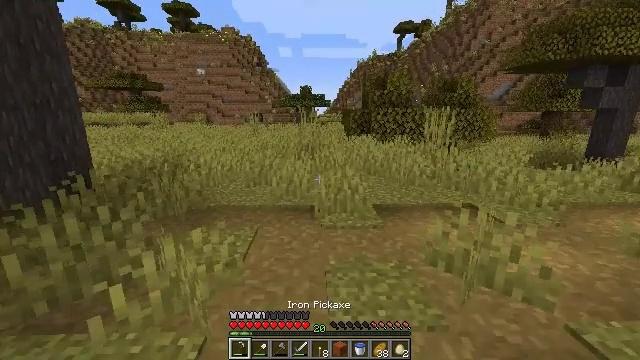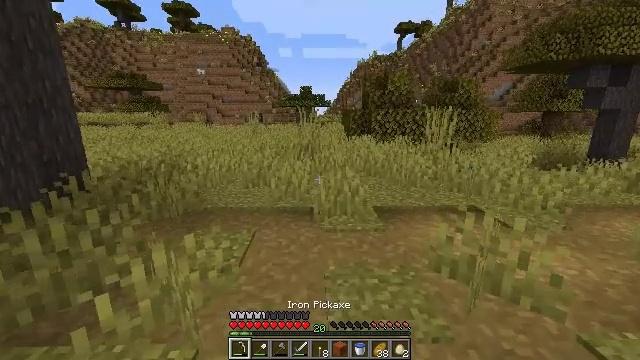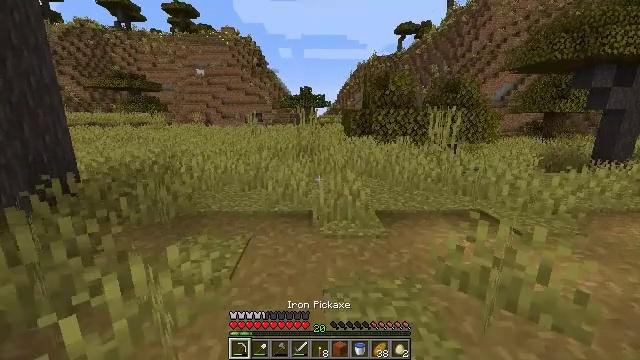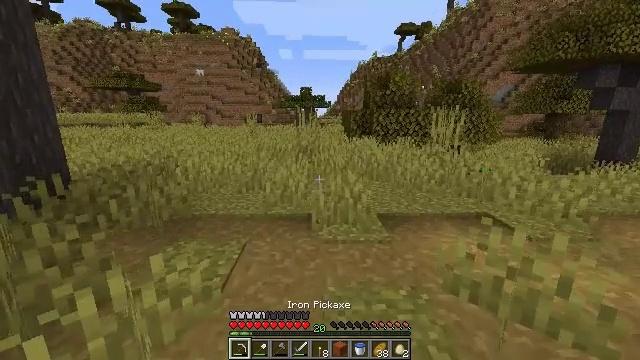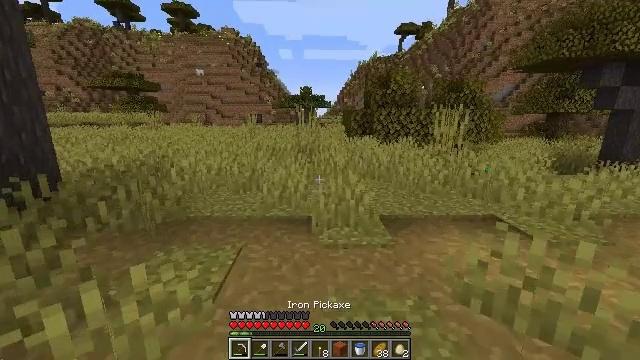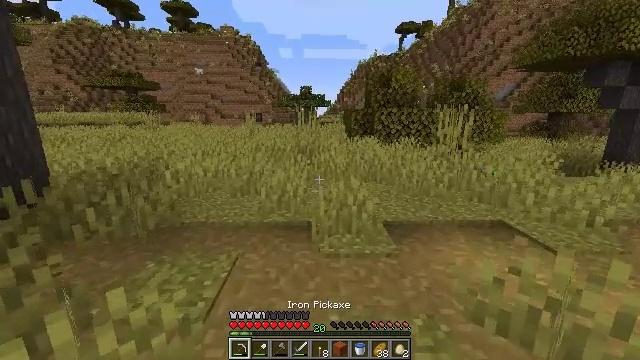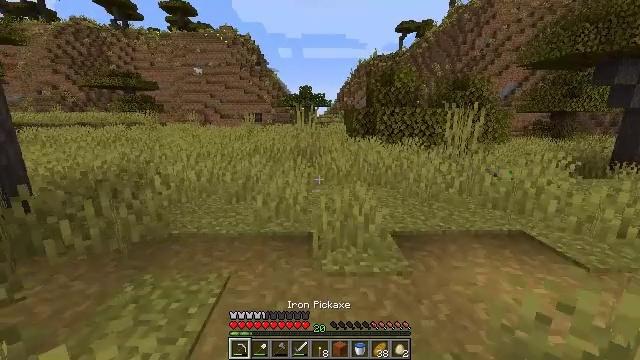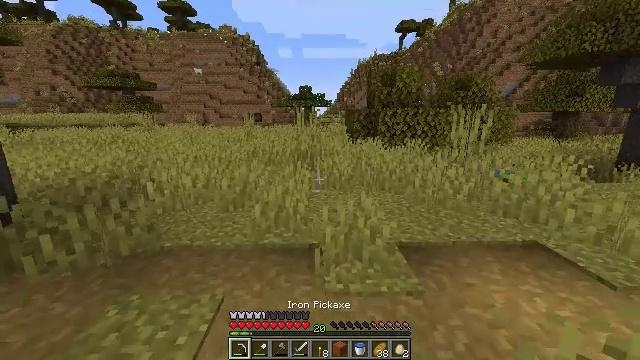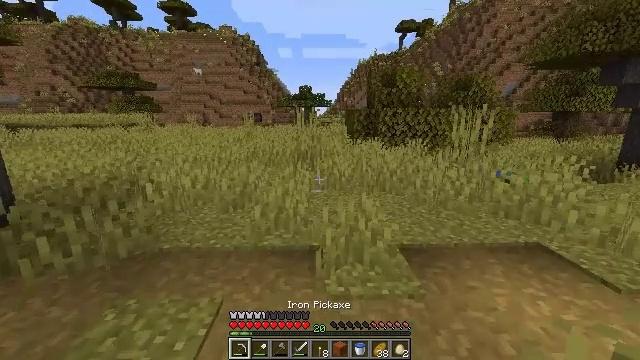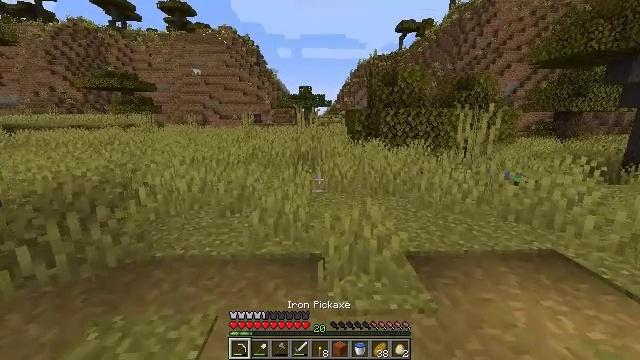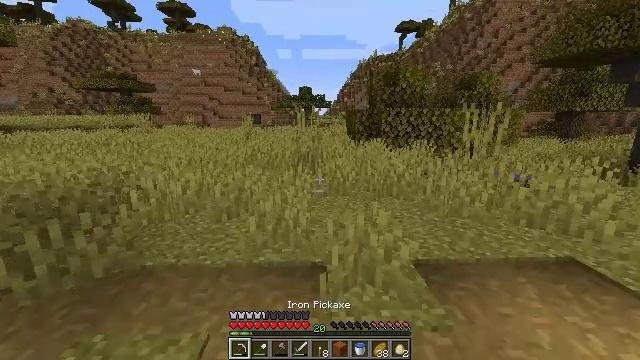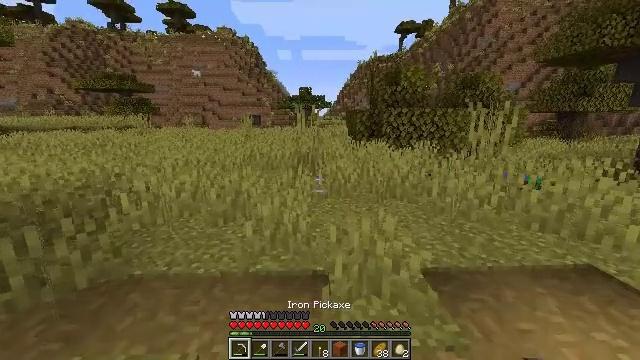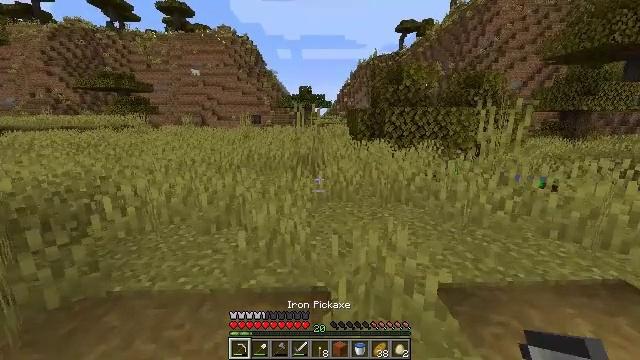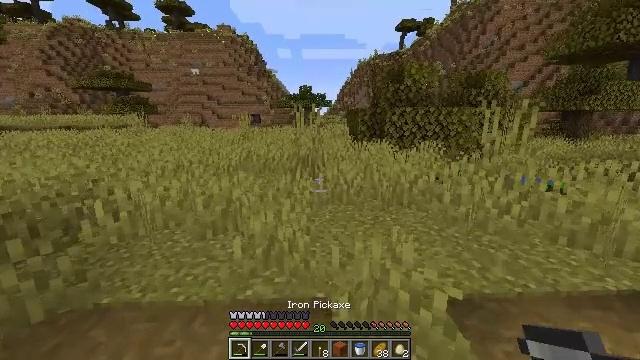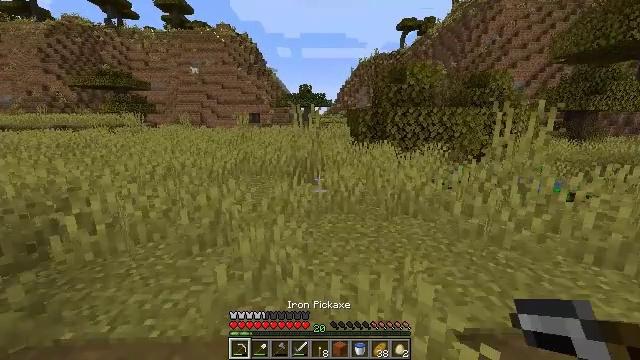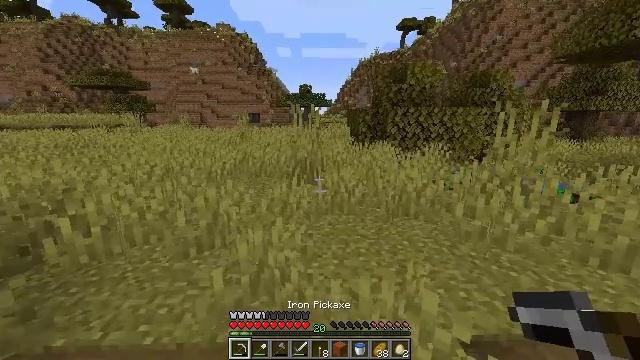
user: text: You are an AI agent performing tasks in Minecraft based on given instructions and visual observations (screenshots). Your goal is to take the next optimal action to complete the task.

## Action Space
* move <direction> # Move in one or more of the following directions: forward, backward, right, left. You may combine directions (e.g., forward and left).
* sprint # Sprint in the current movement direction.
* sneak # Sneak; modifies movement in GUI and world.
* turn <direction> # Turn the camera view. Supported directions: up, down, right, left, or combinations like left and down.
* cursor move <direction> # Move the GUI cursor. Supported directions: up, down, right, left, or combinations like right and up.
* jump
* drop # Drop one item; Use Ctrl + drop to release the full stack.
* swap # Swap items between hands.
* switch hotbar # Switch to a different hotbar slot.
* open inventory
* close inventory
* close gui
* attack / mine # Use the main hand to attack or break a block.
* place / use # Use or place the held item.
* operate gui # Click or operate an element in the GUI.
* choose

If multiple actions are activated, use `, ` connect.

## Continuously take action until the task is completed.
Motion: motion action
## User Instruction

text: Drop an iron pickaxe.
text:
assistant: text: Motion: move forward
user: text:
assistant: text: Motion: move forward
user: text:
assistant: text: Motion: move forward
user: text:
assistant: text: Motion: move forward
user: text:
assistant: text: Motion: move forward
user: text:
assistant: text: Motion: move forward
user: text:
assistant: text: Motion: move forward
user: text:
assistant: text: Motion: move forward
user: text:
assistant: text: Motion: move forward
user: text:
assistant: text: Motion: move forward
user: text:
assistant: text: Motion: move forward
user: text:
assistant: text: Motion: move forward
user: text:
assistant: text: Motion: move forward
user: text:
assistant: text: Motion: move forward
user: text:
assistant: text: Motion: move forward
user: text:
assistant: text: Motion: move forward
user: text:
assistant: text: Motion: move forward
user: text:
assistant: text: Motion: move forward
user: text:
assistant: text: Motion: move forward
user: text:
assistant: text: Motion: no_op
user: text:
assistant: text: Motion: no_op
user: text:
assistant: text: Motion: no_op
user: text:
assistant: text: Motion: no_op
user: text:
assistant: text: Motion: no_op
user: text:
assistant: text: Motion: no_op
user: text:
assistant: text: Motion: no_op
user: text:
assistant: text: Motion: no_op
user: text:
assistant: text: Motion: no_op
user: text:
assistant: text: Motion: no_op
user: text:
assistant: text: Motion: no_op